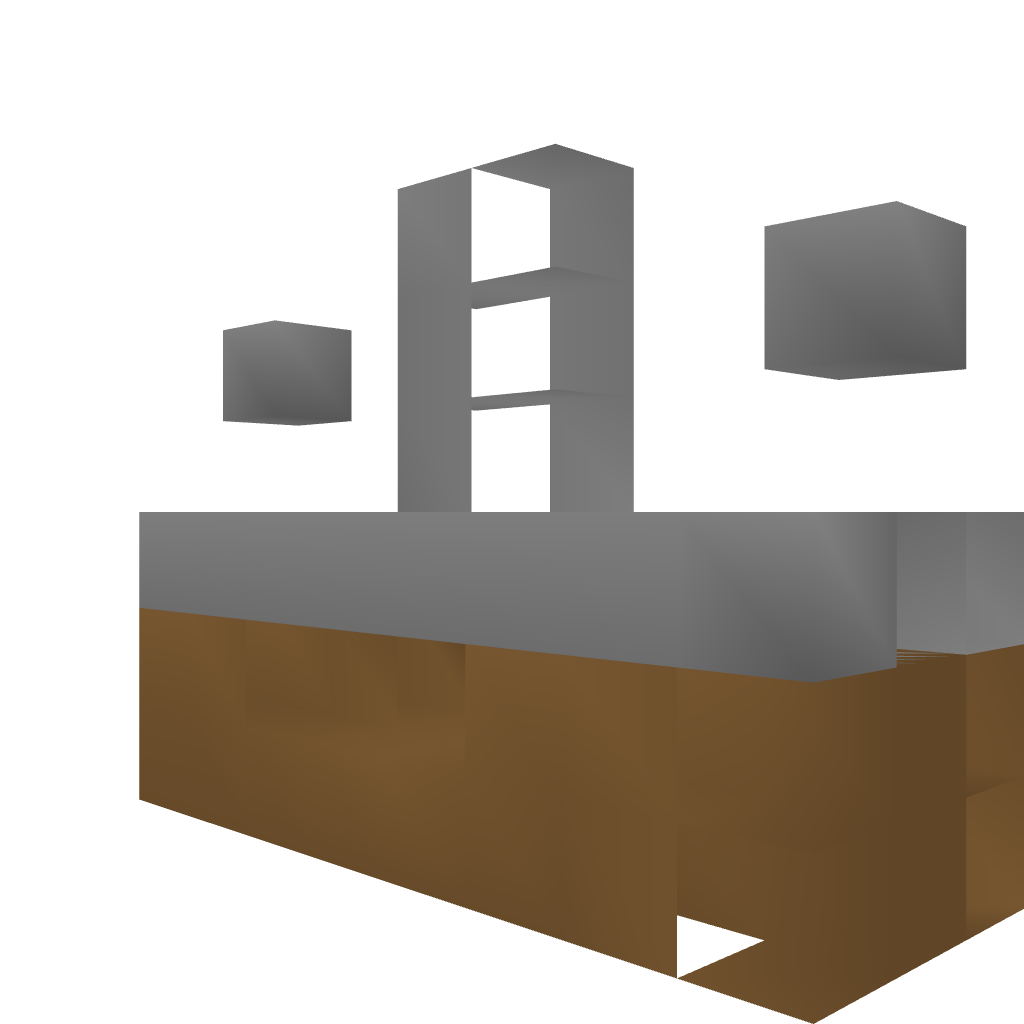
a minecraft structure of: Compact Easy Piston Door bad low quality